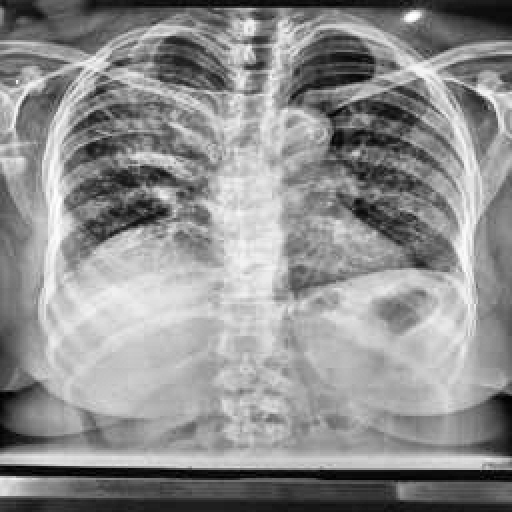
Finding: TUBERCULOSIS